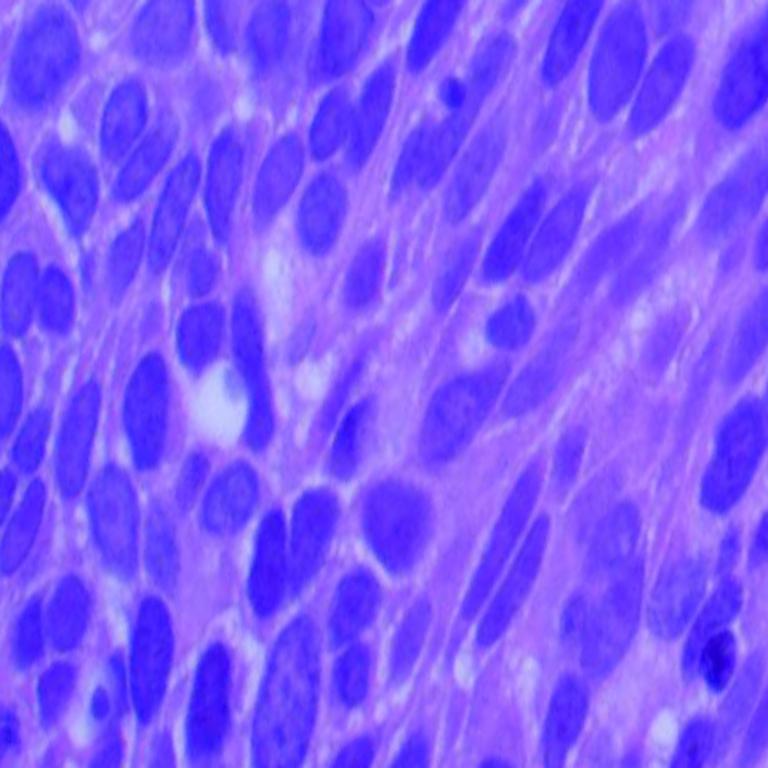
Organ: lung
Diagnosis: squamous carcinomas